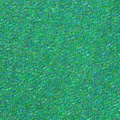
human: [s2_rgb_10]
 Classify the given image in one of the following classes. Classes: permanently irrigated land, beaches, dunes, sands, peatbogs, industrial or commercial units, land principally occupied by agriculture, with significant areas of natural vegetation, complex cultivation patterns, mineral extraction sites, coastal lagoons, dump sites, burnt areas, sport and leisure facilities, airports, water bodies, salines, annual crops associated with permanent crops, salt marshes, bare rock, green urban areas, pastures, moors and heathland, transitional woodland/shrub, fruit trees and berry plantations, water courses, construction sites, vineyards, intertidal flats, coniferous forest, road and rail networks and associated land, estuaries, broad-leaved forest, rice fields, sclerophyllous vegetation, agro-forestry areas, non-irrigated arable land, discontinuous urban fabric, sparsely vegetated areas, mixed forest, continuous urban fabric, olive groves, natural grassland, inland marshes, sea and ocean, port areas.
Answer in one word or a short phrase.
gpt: sea and ocean